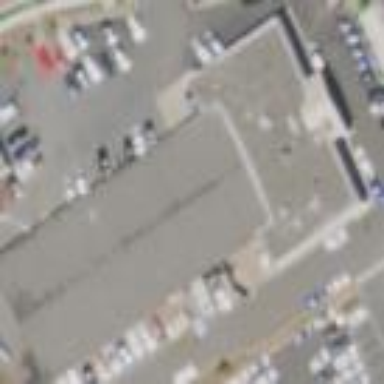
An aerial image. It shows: Building housing car shop.